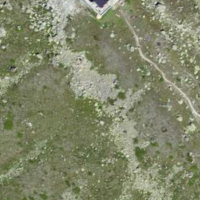
EUNIS habitat code: 31
Species observed at this site:
Arnica montana